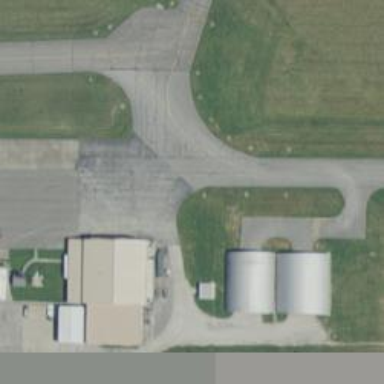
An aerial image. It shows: View of taxiway at the airport.